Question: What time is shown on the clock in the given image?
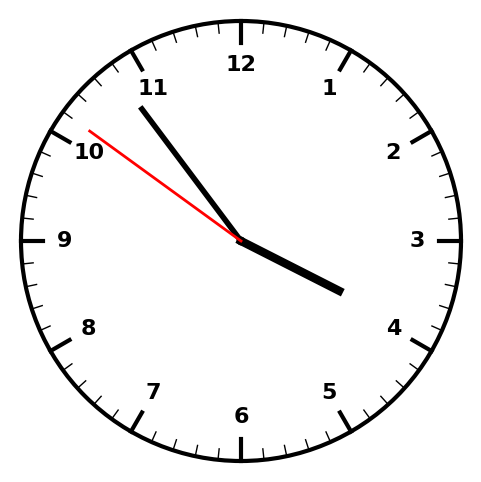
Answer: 03:53:51